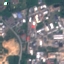
Land use / land cover: Industrial